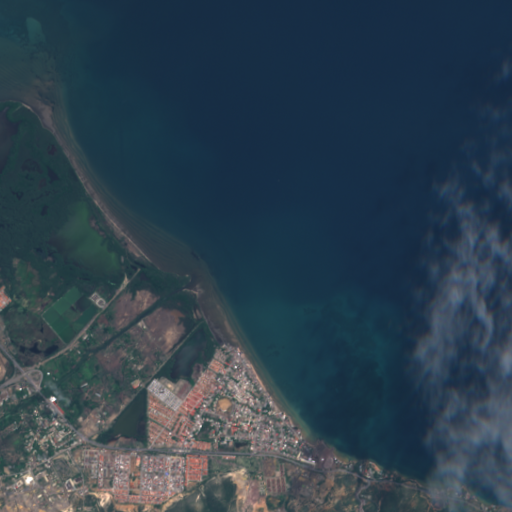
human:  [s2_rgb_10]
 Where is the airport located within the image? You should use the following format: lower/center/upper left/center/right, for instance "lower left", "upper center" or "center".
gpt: The airport is located in the lower left of the image.
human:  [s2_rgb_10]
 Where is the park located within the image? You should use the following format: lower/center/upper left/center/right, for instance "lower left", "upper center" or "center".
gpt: The park is located in the lower left of the image.
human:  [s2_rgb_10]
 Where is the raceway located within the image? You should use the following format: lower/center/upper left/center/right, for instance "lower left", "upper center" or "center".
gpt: The raceway is located in the lower left of the image.
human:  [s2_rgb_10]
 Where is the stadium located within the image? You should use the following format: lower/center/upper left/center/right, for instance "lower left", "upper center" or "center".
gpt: The stadium is located in the lower center of the image.
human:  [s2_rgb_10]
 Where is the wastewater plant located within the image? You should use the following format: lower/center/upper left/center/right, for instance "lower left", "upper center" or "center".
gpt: The wastewater plant is located in the lower left of the image.
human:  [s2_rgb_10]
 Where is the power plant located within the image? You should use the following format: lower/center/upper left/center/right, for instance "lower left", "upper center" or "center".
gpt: There is no power plant in the image.